Field crop: tomato
Growth stage: 2
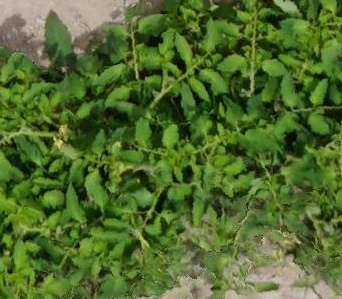
Species: tomato